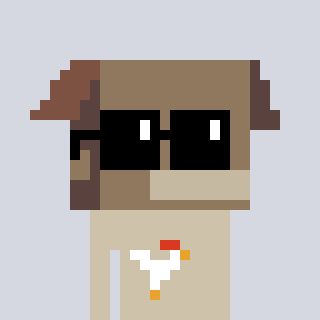
a pixel art character with square black sunglasses, a box-shaped head and a bege-colored body on a cool background